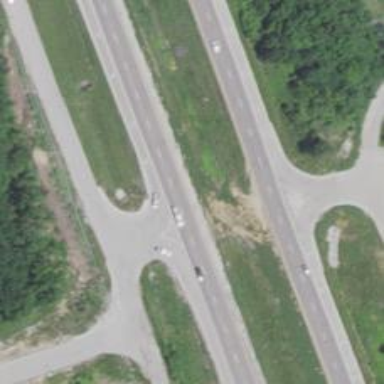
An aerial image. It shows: Motorway junction.